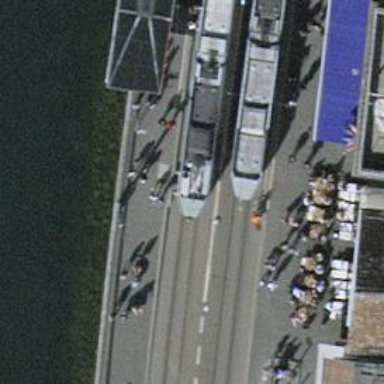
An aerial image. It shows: Tram stop with public transport connection.